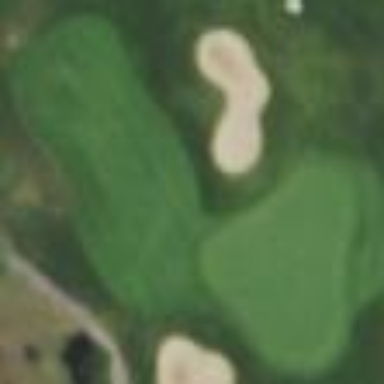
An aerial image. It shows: Golf fairway in the image.